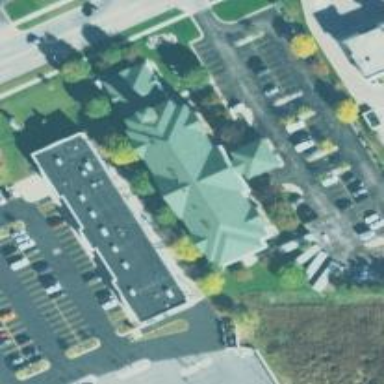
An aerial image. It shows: Commercial building.